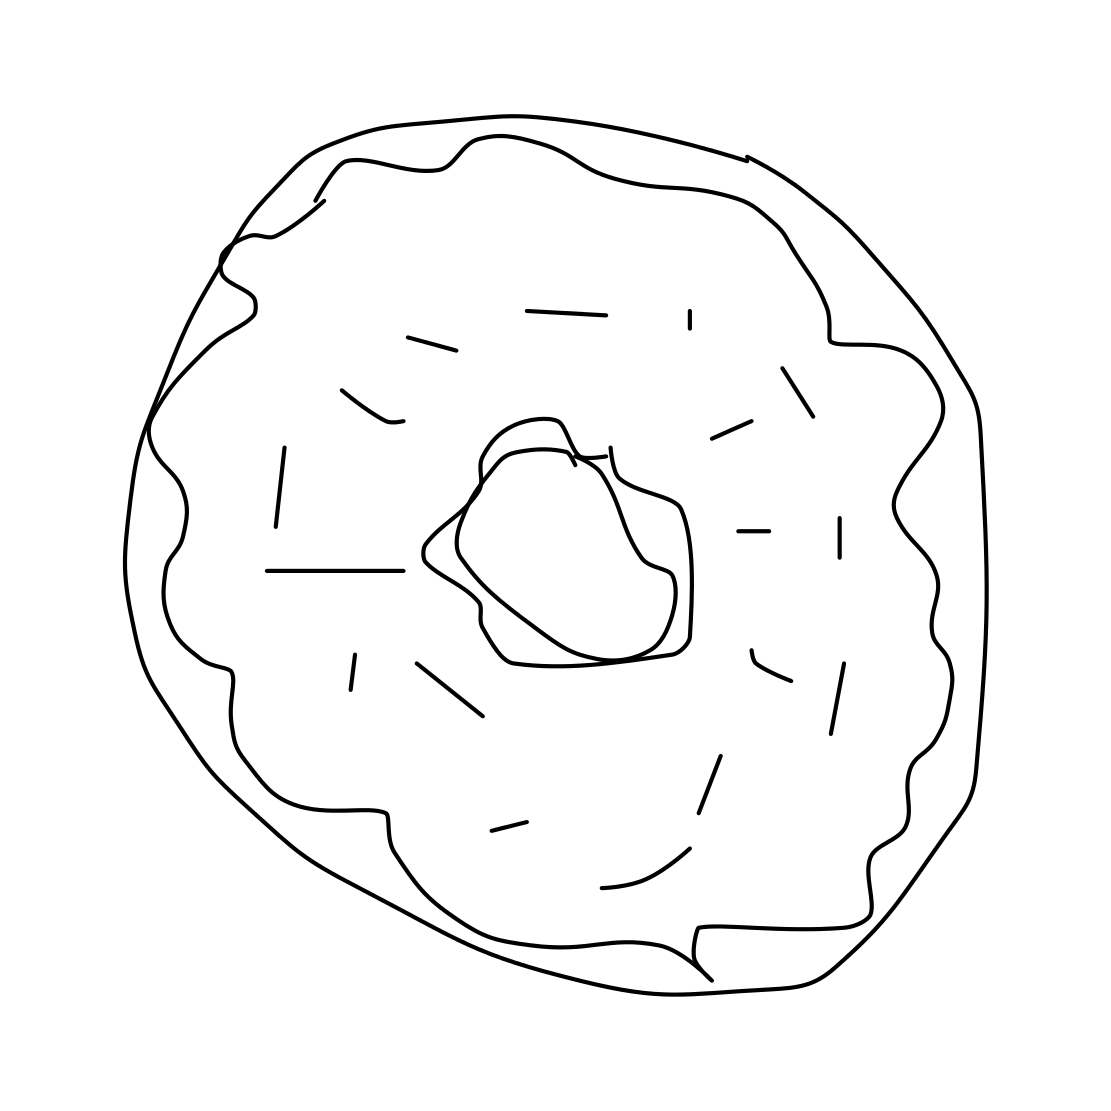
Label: donut